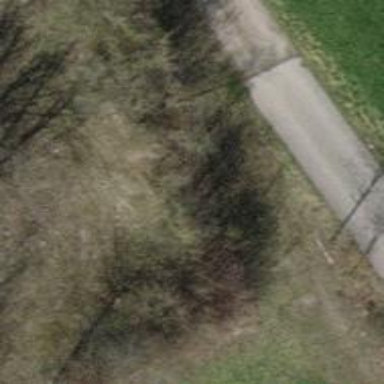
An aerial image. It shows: Grassy track with grade 5 track type.